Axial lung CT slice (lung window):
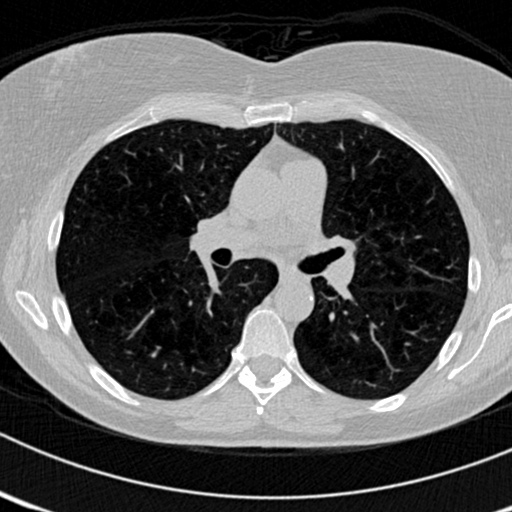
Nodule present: no